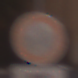
Verkehrszeichen: VerbotFahrzeugeAllerArt
Zusatzzeichen unten: BesondereFahrzeugeUndTransportgueter6
Umgebung: Outdoor, Urban
Tageszeit: SunriseSunset
Wetter: Clear
Licht: Natural
Jahreszeit: NotSpecified
Kontrast: MediumContrast